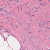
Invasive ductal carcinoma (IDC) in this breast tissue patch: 0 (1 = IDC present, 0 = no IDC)